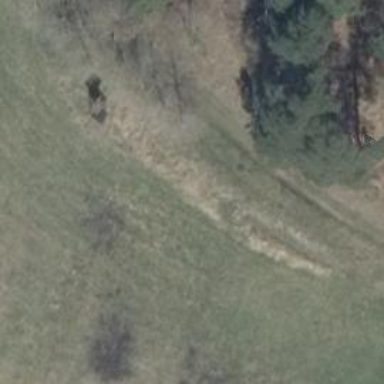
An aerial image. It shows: Hunting stand.